Question: I am trying to update 2 seperate firebase location 1. is a list of patients and 2. is a list of evaluation for that patient. I created a lookup that list all the evaluation for that patient

I have been using the code below to loop with the evaluation keys, however only the patients location is updating. Please help.
'''
function updateLabel ({rootRef, uid, label}){
var lookupRef = rootRef.child('evaluation_lookup/22')
return lookupRef.once('value'). then(snap => {
var evalKeys = Object.keys(snap.val())
var updateObj = {}
for (var i=0; i < evalKeys.length; i++) {
var keys = evalKeys[i]
updateObj['evaluation/22/keys/label'] = label
}
updateObj['patient/22/label'] = label
return rootRef.update(updateObj)
})
}
updateLabel ({
rootRef: firebase.database().ref(),
uid: '22',
label: 'yetunde'
}).then(_=> {
console.log('complete!')
}).catch(err => {
console.error(err)
})
'''
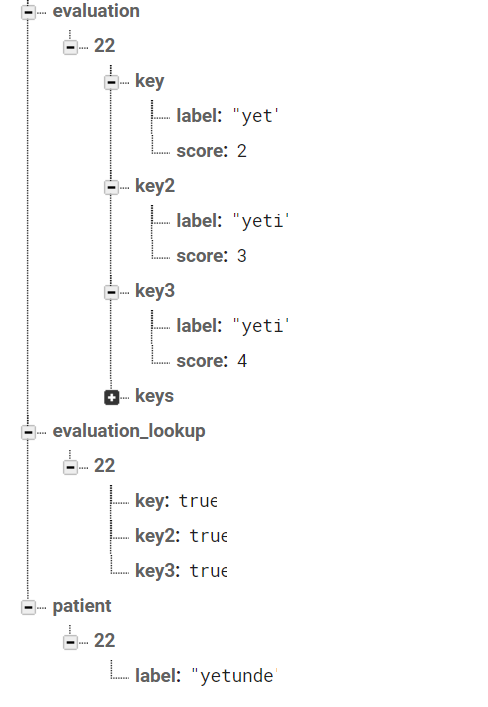
Answer: The problem is in this snippet:
'''
for (var i=0; i < evalKeys.length; i++) {
var keys = evalKeys[i]
updateObj['evaluation/22/keys/label'] = label
}
'''
Every time through this loop, you're updating the same path: 'evaluation/22/keys/label'. You probably want to use the of 'keys' in there, so:
'''
updateObj['evaluation/22/'+keys+'/label'] = label
'''
Or using a template literal:
'''
updateObj['evaluation/22/${keys}/label'] = label
'''
As an additional change, I'd recommend using 'Array.forEach()' to loop over the keys. Or even better, use Firebase's built-in 'Snapshot.forEach()':
'''
return lookupRef.once('value'). then(snap => {
var updateObj = {}
snap.forEach(function(child) {
updateObj['evaluation/22/'+child.key+'/label'] = label
}
return rootRef.update(updateObj)
})
'''